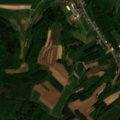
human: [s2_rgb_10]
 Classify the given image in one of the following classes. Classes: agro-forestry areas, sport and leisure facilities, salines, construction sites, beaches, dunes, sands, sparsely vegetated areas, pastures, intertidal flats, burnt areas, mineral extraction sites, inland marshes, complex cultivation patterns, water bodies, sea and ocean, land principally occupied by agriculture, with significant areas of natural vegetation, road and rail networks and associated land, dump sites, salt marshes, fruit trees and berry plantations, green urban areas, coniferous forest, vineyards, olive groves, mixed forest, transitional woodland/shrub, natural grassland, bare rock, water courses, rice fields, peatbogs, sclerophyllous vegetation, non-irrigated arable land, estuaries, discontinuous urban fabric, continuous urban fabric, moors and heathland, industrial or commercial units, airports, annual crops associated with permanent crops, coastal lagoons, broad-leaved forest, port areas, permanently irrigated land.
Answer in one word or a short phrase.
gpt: discontinuous urban fabric, non-irrigated arable land, pastures, broad-leaved forest, coniferous forest